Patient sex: M
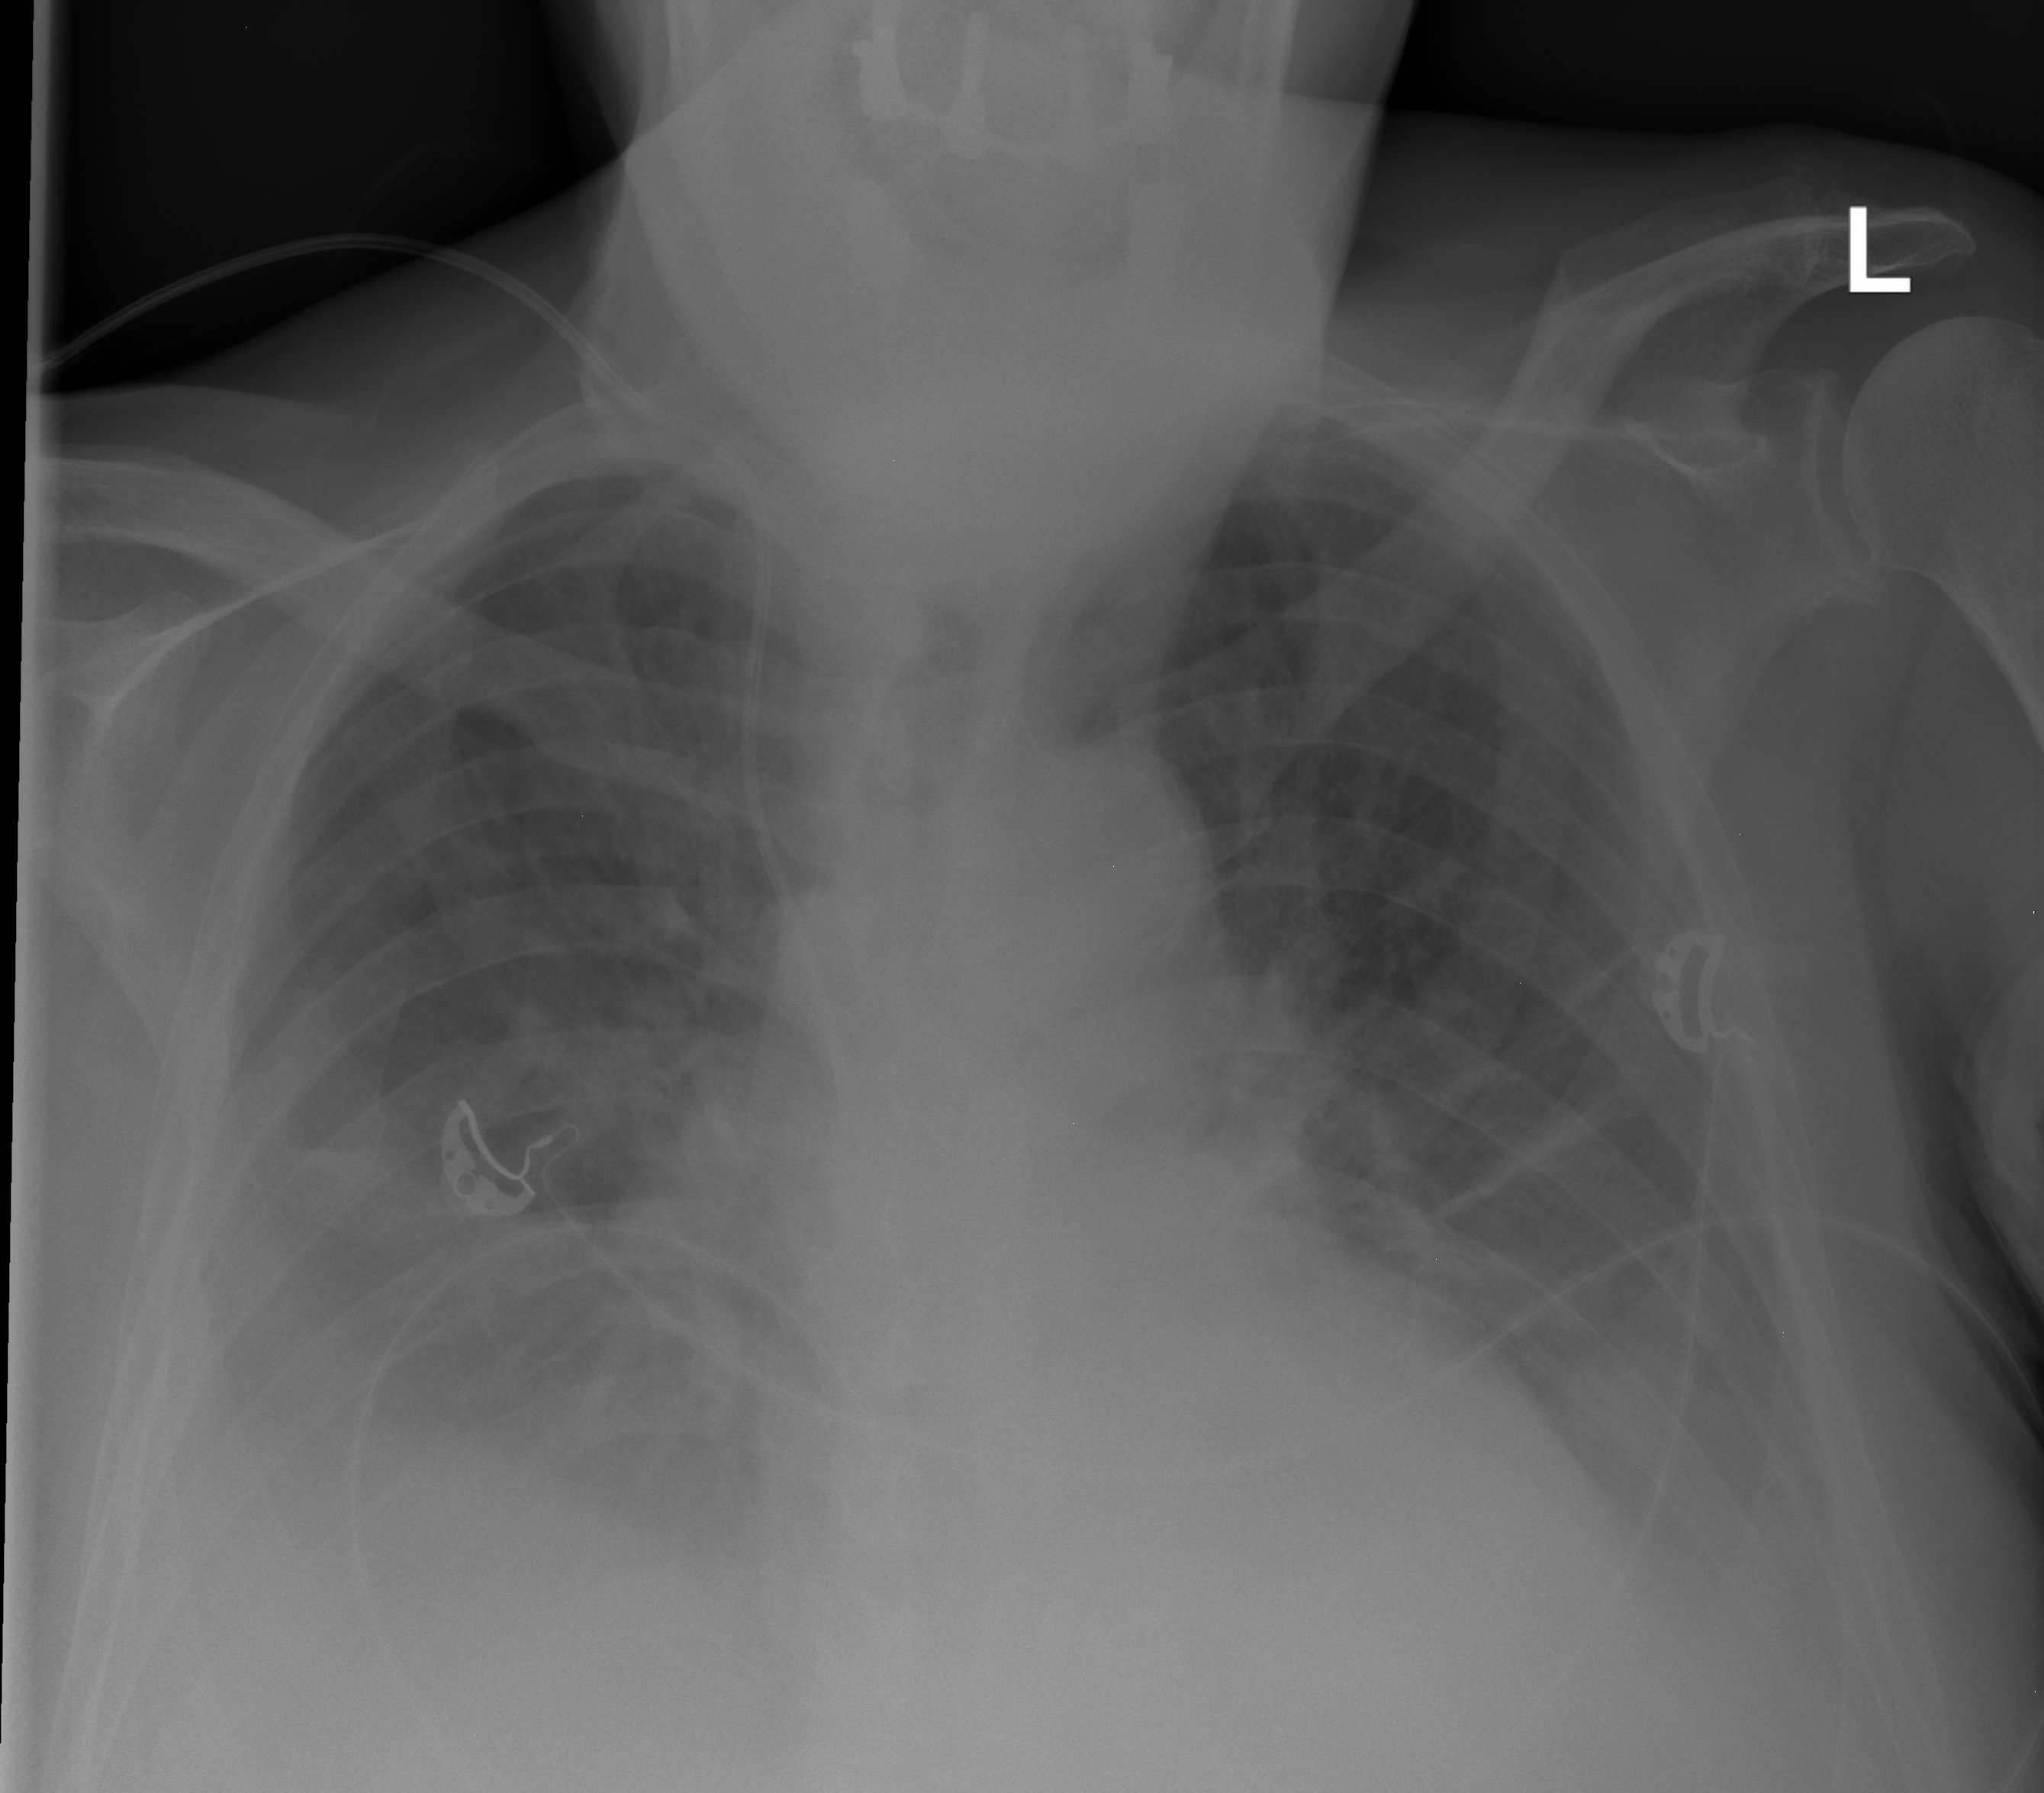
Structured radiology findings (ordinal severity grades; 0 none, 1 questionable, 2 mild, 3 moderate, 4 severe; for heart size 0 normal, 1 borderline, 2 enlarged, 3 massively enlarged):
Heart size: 0
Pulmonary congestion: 0
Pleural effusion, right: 3
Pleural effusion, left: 3
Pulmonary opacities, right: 2
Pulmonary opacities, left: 2
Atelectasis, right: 2
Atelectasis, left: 2